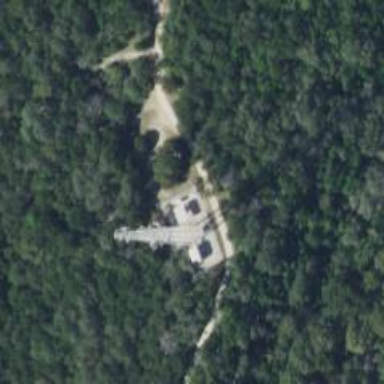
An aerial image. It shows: Communication mast tower.